Question: I have two interfaces and the both have the same exact properties.
Just in case you're wondering why I've got two interfaces like these it's a long story, but yes, it has to be this way.
Based on a condition a List is returned if condition is the other way a List will be returned.
By looking at my interfaces and my code below I need to be able to make use of one object, in other words if doesn't matter which interface is returned I need to be able to work with one object and not looping one List interface and setting properties of the other.
I need something like this
'''
compParts = genCompParts;
'''
--- Code usage
'''
public class ComponentParts : IComponentParts
{
public ComponentParts() { }
public ComponentParts(Guid userID, int compID, bool isGeneric)
{
List<IComponentPart> compParts = null;
List<IComponentPart_Max> genCompParts = null;
if (isGeneric)
{
genCompParts = GenericCatalogBL.GenericCatalogManagerBL.GetComponentPartsMax(compID);
}
else
{
compParts = CatalogManagerDL.GetComponentParts(userID, compID);
}
var verParts = compParts.Where(x => x.CompTypeName.ToLower().Contains("vertical"));
if (verParts.Count() > 0) { this.Vertical = verParts.ToList<IComponentPart>(); }
var horParts = compParts.Where(x => x.CompTypeName.ToLower().Contains("horizontal"));
if (horParts.Count() > 0) { this.Horizontal = horParts.ToList<IComponentPart>(); }
//... redundant code omitted
'''

---
I ended up creating a class library call Interfaces and I just share those interfaces across different programs in my solution.
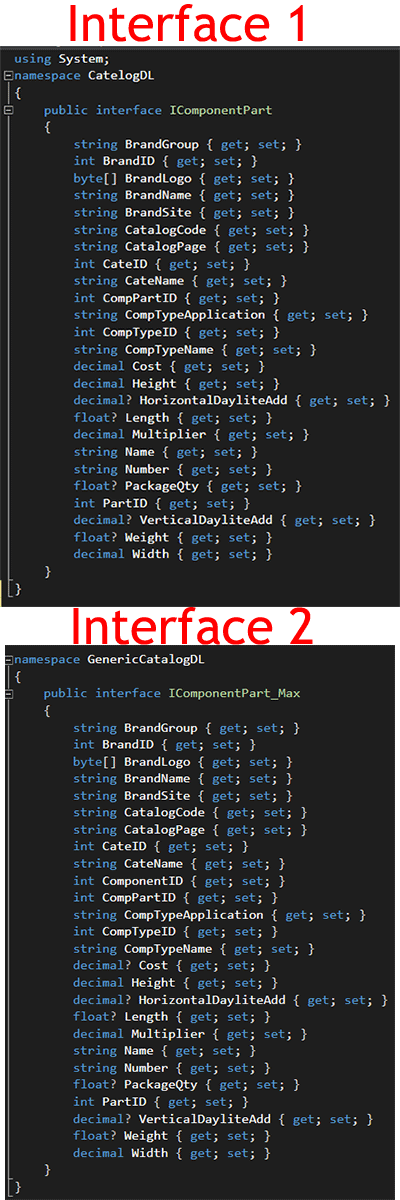
Answer: The totally brute-force way, assuming you don't own either 'IComponentPart' or 'IComponentPart_Max' and can't fix one of them.
Make a new interface that you control
'''
interface IComponentPart {
string BrandGroup {get; set;}
int BrandID {get; set;}
// ...
}
'''
Make wrappers for both of the existing interfaces that adapt them to your interface
'''
class IComponentPartWrapper : IComponentPart {
private readonly CatelogDL.IComponentPart _underlyingPart;
public IComponentPartWrapper(CatelogDL.IComponentPart underlyingPart) {
_underlyingPart = underlyingPart
}
public string BrandGroup {
get {return _underlyingPart.BrandGroup;}
set {_underlyingPart.BrandGroup = value;}
}
public int BrandID {
get {return _underlyingPart.BrandID ;}
set {_underlyingPart.BrandID = value;}
}
// ...
}
class IComponentPart_MaxWrapper : IComponentPart {
private readonly GenericCatalogDL.IComponentPart_Max _underlyingPart;
public IComponentPartWrapper(GenericCatalogDL.IComponentPart_Max underlyingPart) {
_underlyingPart = underlyingPart
}
public string BrandGroup {
get {return _underlyingPart.BrandGroup;}
set {_underlyingPart.BrandGroup = value;}
}
public int BrandID {
get {return _underlyingPart.BrandID ;}
set {_underlyingPart.BrandID = value;}
}
// ...
}
'''
Make your code use your interface, and wrap the results from either library in the corresponding wrapper
'''
public class ComponentParts : IComponentParts
{
public ComponentParts() { }
public ComponentParts(Guid userID, int compID, bool isGeneric)
{
List<IComponentPart> compParts;
if (isGeneric)
{
compParts = GenericCatalogBL.GenericCatalogManagerBL.GetComponentPartsMax(compID)
.Select(x => new IComponentPart_MaxWrapper(x))
.ToList();
}
else
{
compParts = CatalogManagerDL.GetComponentParts(userID, compID)
.Select(x => new IComponentPartWrapper(x))
.ToList();
}
// ...
'''